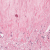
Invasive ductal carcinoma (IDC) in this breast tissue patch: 0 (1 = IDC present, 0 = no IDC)